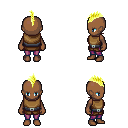
a pixel art fantasy rpg character, female body template, human, dark skin, leather chest armor, magenta pants, gold mohawk hairstyle, four views (front, back, left, right), 2x2 character sprite sheet, small pixel art, hard edges, no anti-aliasing